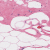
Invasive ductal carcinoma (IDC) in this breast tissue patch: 0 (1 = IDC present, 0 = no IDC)